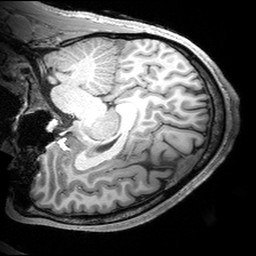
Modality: T1w
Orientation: sagittal
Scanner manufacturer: siemens
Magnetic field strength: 3 T
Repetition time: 2.53 s
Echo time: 0.00299 s